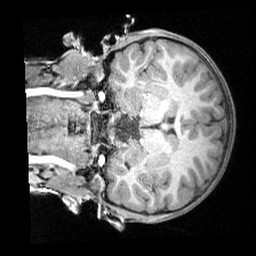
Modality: T1w
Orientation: coronal
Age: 9
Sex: female
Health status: ill
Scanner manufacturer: siemens
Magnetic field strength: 3 T
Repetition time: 1.6 s
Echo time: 0.00179 s